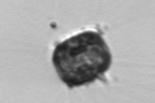
Label: Thalassiosira_TAG_external_detritus